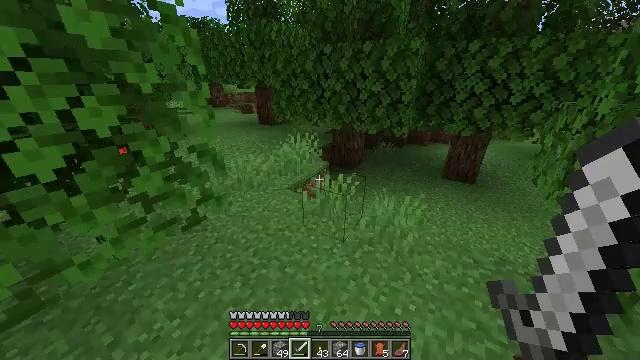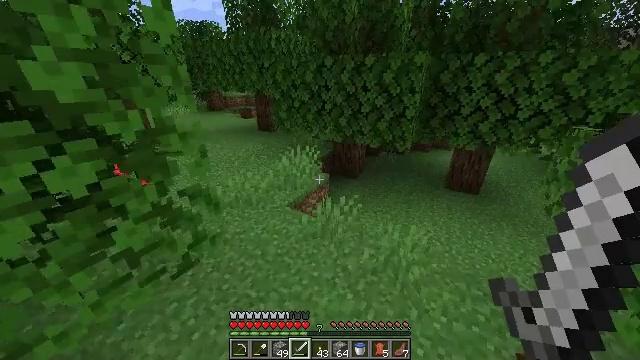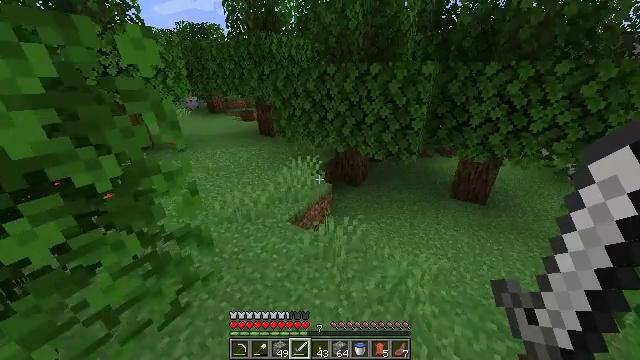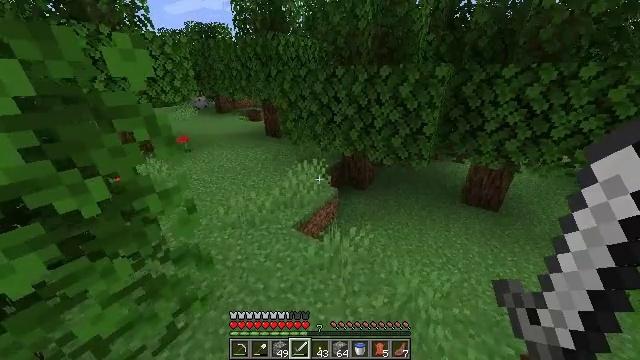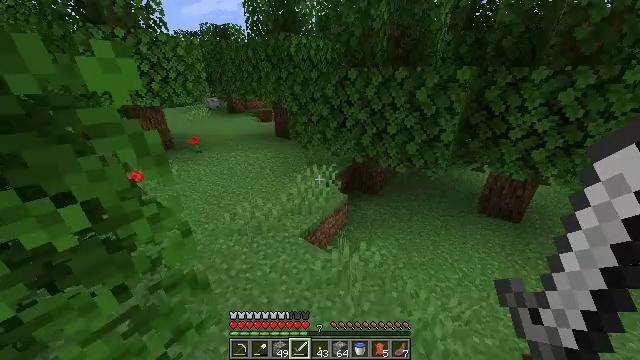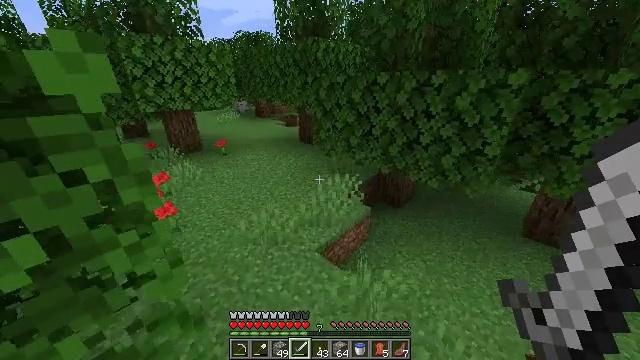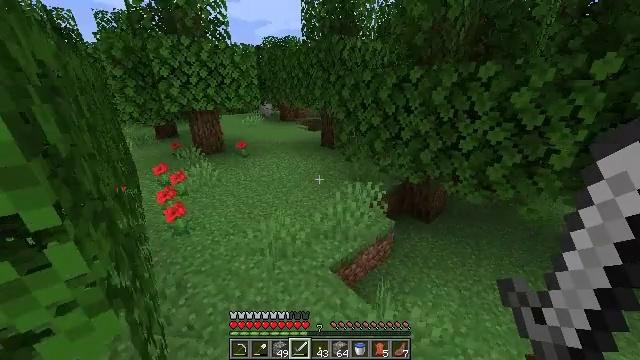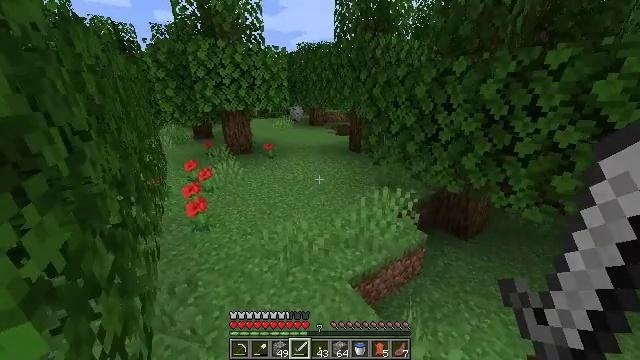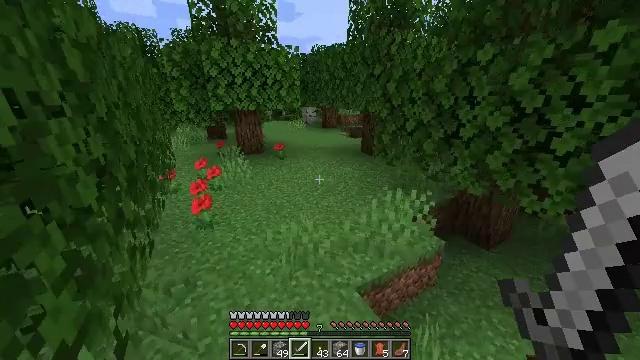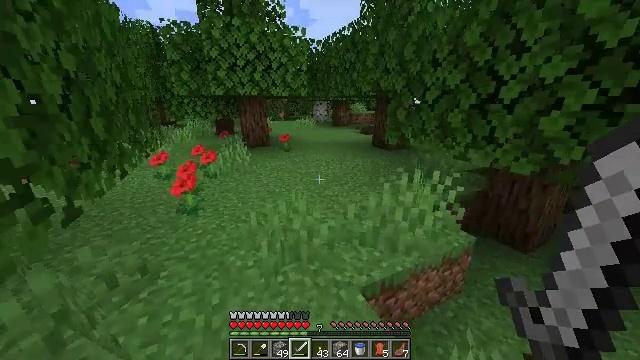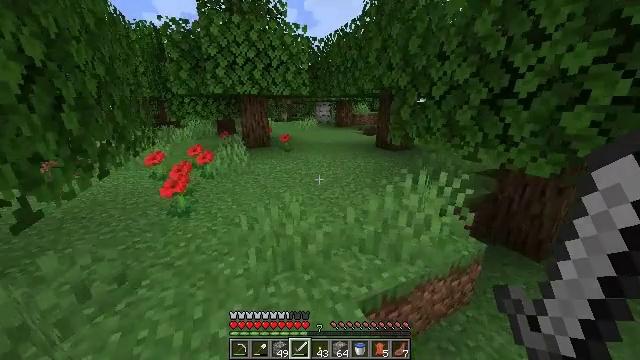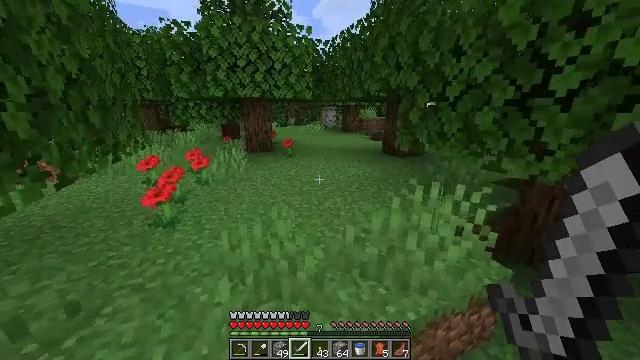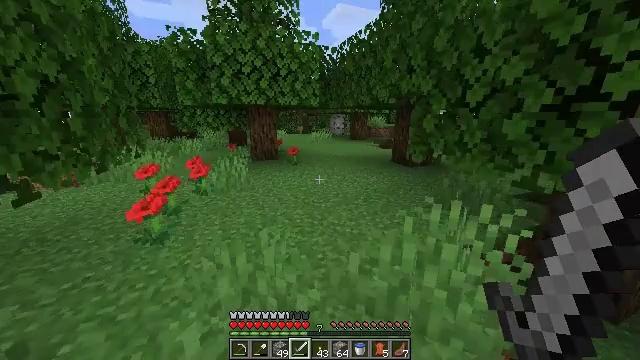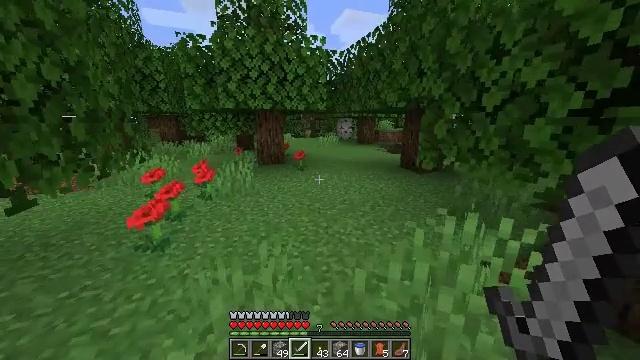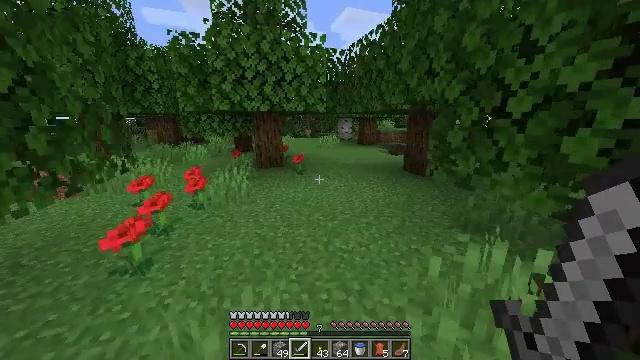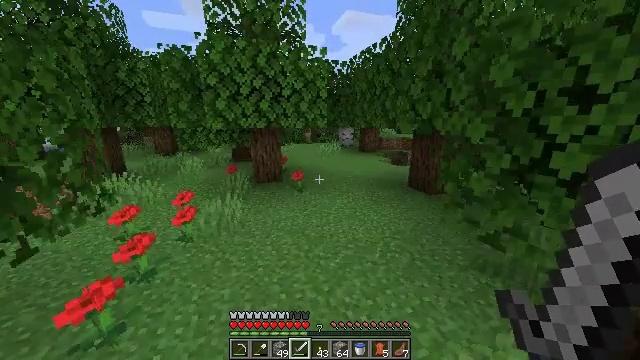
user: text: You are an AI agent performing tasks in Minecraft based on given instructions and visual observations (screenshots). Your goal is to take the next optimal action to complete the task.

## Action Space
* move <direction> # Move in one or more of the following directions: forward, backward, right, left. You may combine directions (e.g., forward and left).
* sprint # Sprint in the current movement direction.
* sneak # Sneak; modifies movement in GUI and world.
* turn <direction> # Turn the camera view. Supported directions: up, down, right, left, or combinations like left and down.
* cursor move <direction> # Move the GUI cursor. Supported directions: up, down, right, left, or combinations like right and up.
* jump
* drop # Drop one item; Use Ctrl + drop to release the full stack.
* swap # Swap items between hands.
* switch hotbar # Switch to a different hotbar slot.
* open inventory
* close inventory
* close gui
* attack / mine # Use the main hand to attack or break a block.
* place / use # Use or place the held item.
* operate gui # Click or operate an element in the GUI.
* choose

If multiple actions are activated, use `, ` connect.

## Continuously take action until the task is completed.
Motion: motion action
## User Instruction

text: Drop a peony.
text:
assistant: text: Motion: move forward, sprint, jump
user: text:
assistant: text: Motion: move forward, sprint, jump
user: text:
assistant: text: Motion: move forward, sprint, turn left, jump
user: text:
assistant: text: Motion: move forward, sprint, turn left, jump
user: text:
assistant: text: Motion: move forward, sprint, turn left and up
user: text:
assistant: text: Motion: move forward, sprint, turn left and up
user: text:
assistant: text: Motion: move forward, sprint, turn left and up
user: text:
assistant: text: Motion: move forward, sprint, turn left and up
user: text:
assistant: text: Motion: move forward, sprint, turn left and up
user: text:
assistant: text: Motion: move forward, sprint
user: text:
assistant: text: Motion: move forward, sprint, turn left and up
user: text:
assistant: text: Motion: move forward, sprint, turn left and up
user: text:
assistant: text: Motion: move forward, sprint, turn left and up
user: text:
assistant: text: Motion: move forward, sprint, jump
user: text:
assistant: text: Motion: move forward, sprint, jump
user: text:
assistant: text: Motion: move forward, sprint, jump
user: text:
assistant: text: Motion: move forward, sprint, jump
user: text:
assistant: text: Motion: move forward, sprint, jump
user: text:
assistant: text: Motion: move forward, sprint, jump
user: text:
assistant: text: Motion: move forward, sprint, jump
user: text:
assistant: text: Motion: move forward, sprint
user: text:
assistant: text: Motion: move forward, sprint
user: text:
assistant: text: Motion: move forward, sprint
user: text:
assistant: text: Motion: move forward, sprint
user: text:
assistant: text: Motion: move forward, sprint, turn right
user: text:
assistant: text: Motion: move forward, sprint, turn right
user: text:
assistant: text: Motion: move forward, sprint
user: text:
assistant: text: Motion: move forward, sprint
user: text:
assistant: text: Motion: move forward, sprint
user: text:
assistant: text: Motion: move forward, sprint